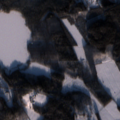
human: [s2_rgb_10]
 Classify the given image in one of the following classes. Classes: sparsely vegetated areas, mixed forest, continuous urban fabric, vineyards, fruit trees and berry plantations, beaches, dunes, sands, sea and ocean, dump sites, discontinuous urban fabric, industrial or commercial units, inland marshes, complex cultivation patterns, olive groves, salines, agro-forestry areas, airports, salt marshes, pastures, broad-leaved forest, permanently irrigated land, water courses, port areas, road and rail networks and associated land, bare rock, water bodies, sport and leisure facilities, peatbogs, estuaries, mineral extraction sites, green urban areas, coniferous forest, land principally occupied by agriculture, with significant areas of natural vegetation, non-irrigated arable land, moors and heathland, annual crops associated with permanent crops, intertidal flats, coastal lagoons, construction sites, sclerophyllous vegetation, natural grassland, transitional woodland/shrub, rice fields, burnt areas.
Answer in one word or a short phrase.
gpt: non-irrigated arable land, broad-leaved forest, coniferous forest, mixed forest